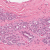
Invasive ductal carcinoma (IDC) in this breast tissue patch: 0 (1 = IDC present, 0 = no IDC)